Field crop: tomato
Growth stage: 1
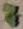
Species: solanum